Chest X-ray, AP view. Patient: 30 years old, sex F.
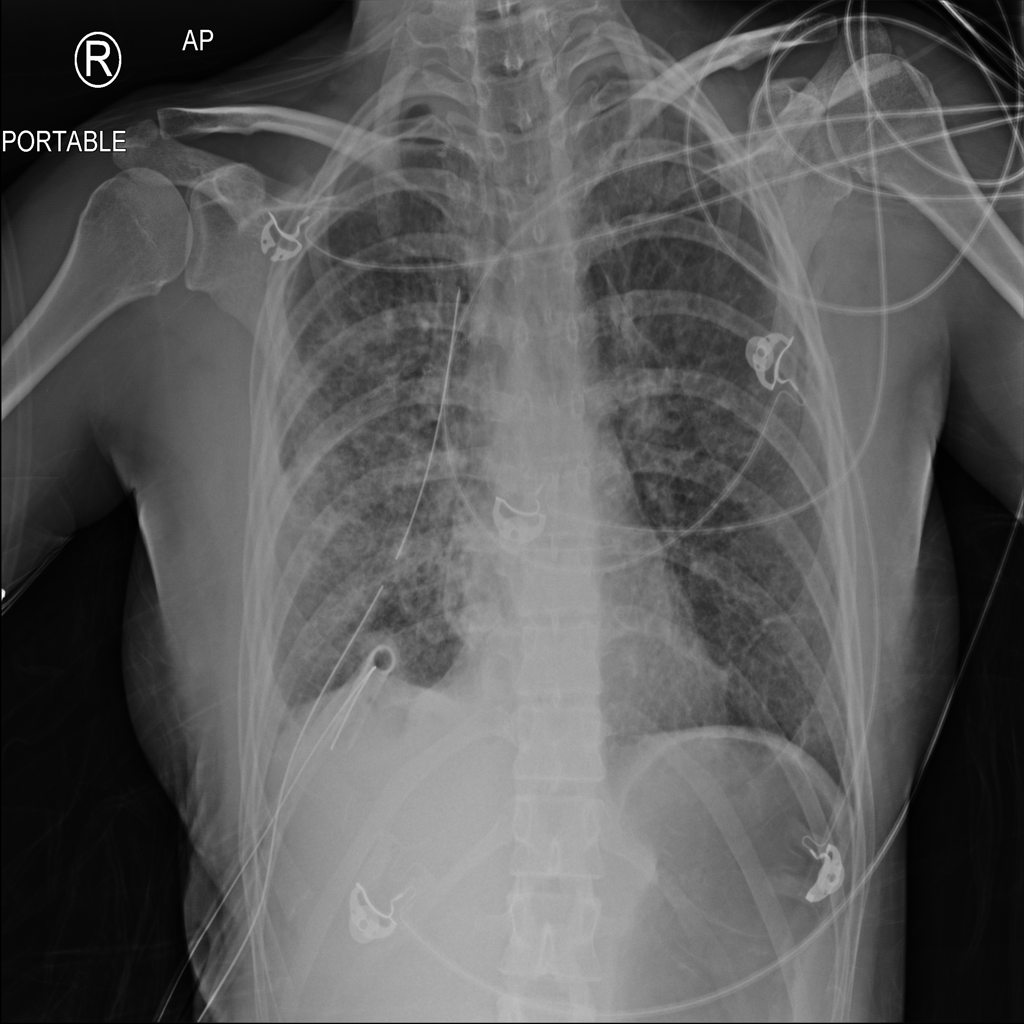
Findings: Pneumothorax, Pneumonia